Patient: sex F, age 56
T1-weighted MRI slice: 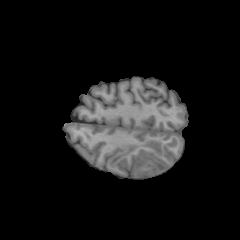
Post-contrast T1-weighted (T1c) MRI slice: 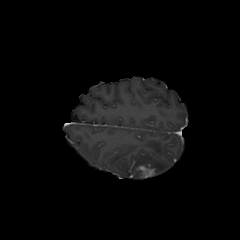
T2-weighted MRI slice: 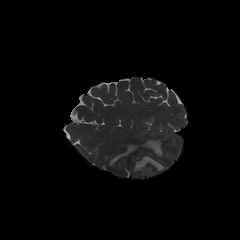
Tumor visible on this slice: yes
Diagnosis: Glioblastoma, IDH-wildtype
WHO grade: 4